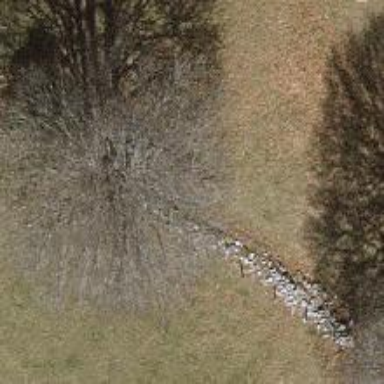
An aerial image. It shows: Wall is shown in the image.